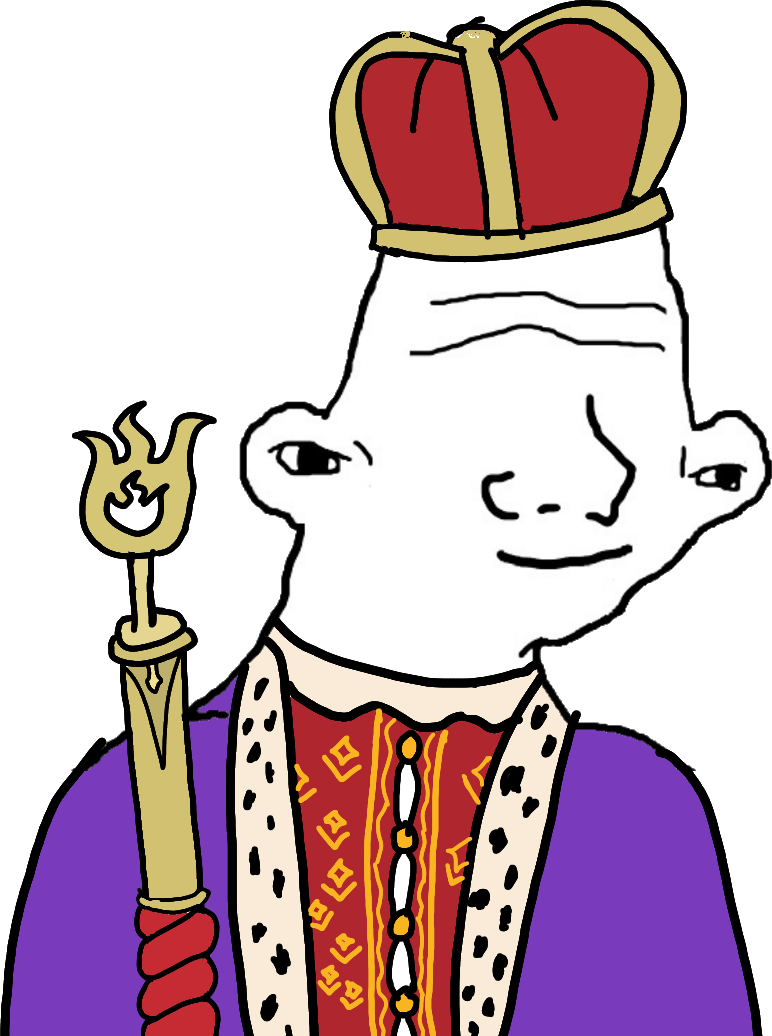
Label: 5_Brainlet